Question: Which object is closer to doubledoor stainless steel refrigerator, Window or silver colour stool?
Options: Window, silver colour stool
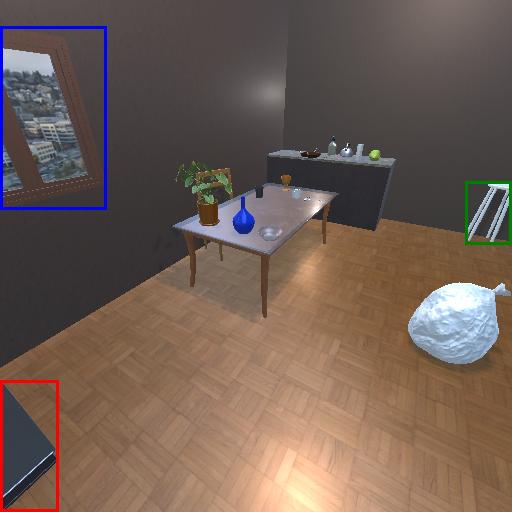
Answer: Window